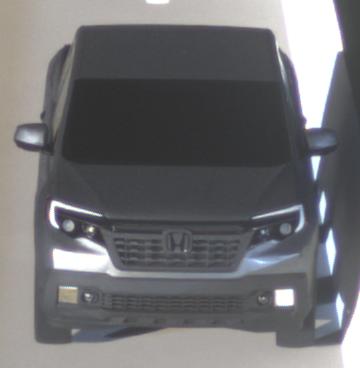
Make: Honda
Model: Ridgeline
Detailed model: Gen. 2
Model produced from: 2016
Model produced until: 2020
Doors: 4
Color: gray
Road condition: dry road
Daytime: night
Contrast: high contrast